Question: I am using a sqlite db in my Android application and I want my db to rearrange rows when user changes the order. It should affect all other rows so that I can show the data in order it was saved last time.
The image below shows my db. If I move the 2nd row to 6th position, my 3rd row should be 2nd, 4th should be 3rd and so on until 6th. How to do it using a query?

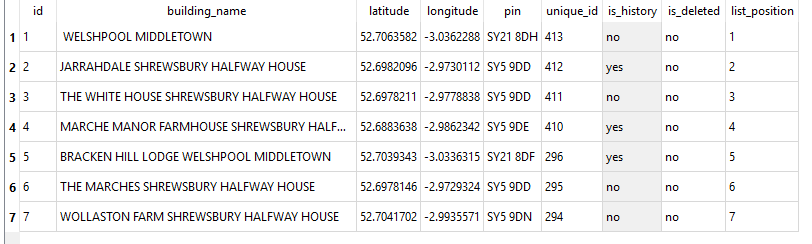
Answer: You can detect in your code (not sqlite) from which position to which other the item it's been moved. With that information you can create a sql statement to increment or decrement the affected positions. I mean (pseudocode):
'''
// increment position
if (m > n) {
// move other items
executeSQL("UPDATE table_name SET list_position = list_position-1 WHERE list_position > n AND list_position <= m");
// move
executeSQL("UPDATE table_name SET list_position = m WHERE list_position = n");
}
// decrement position
else if (m < n) {
// move other items
executeSQL("UPDATE table_name SET list_position = list_position+1 WHERE list_position >= m AND list_position < n");
// move
executeSQL("UPDATE table_name SET list_position = m WHERE list_position = n");
}
'''